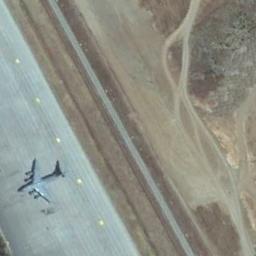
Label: airplane